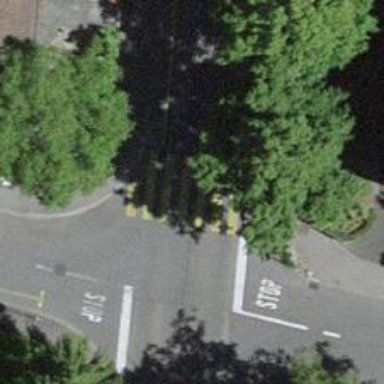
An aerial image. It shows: Uncontrolled zebra crossing on the road.